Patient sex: M
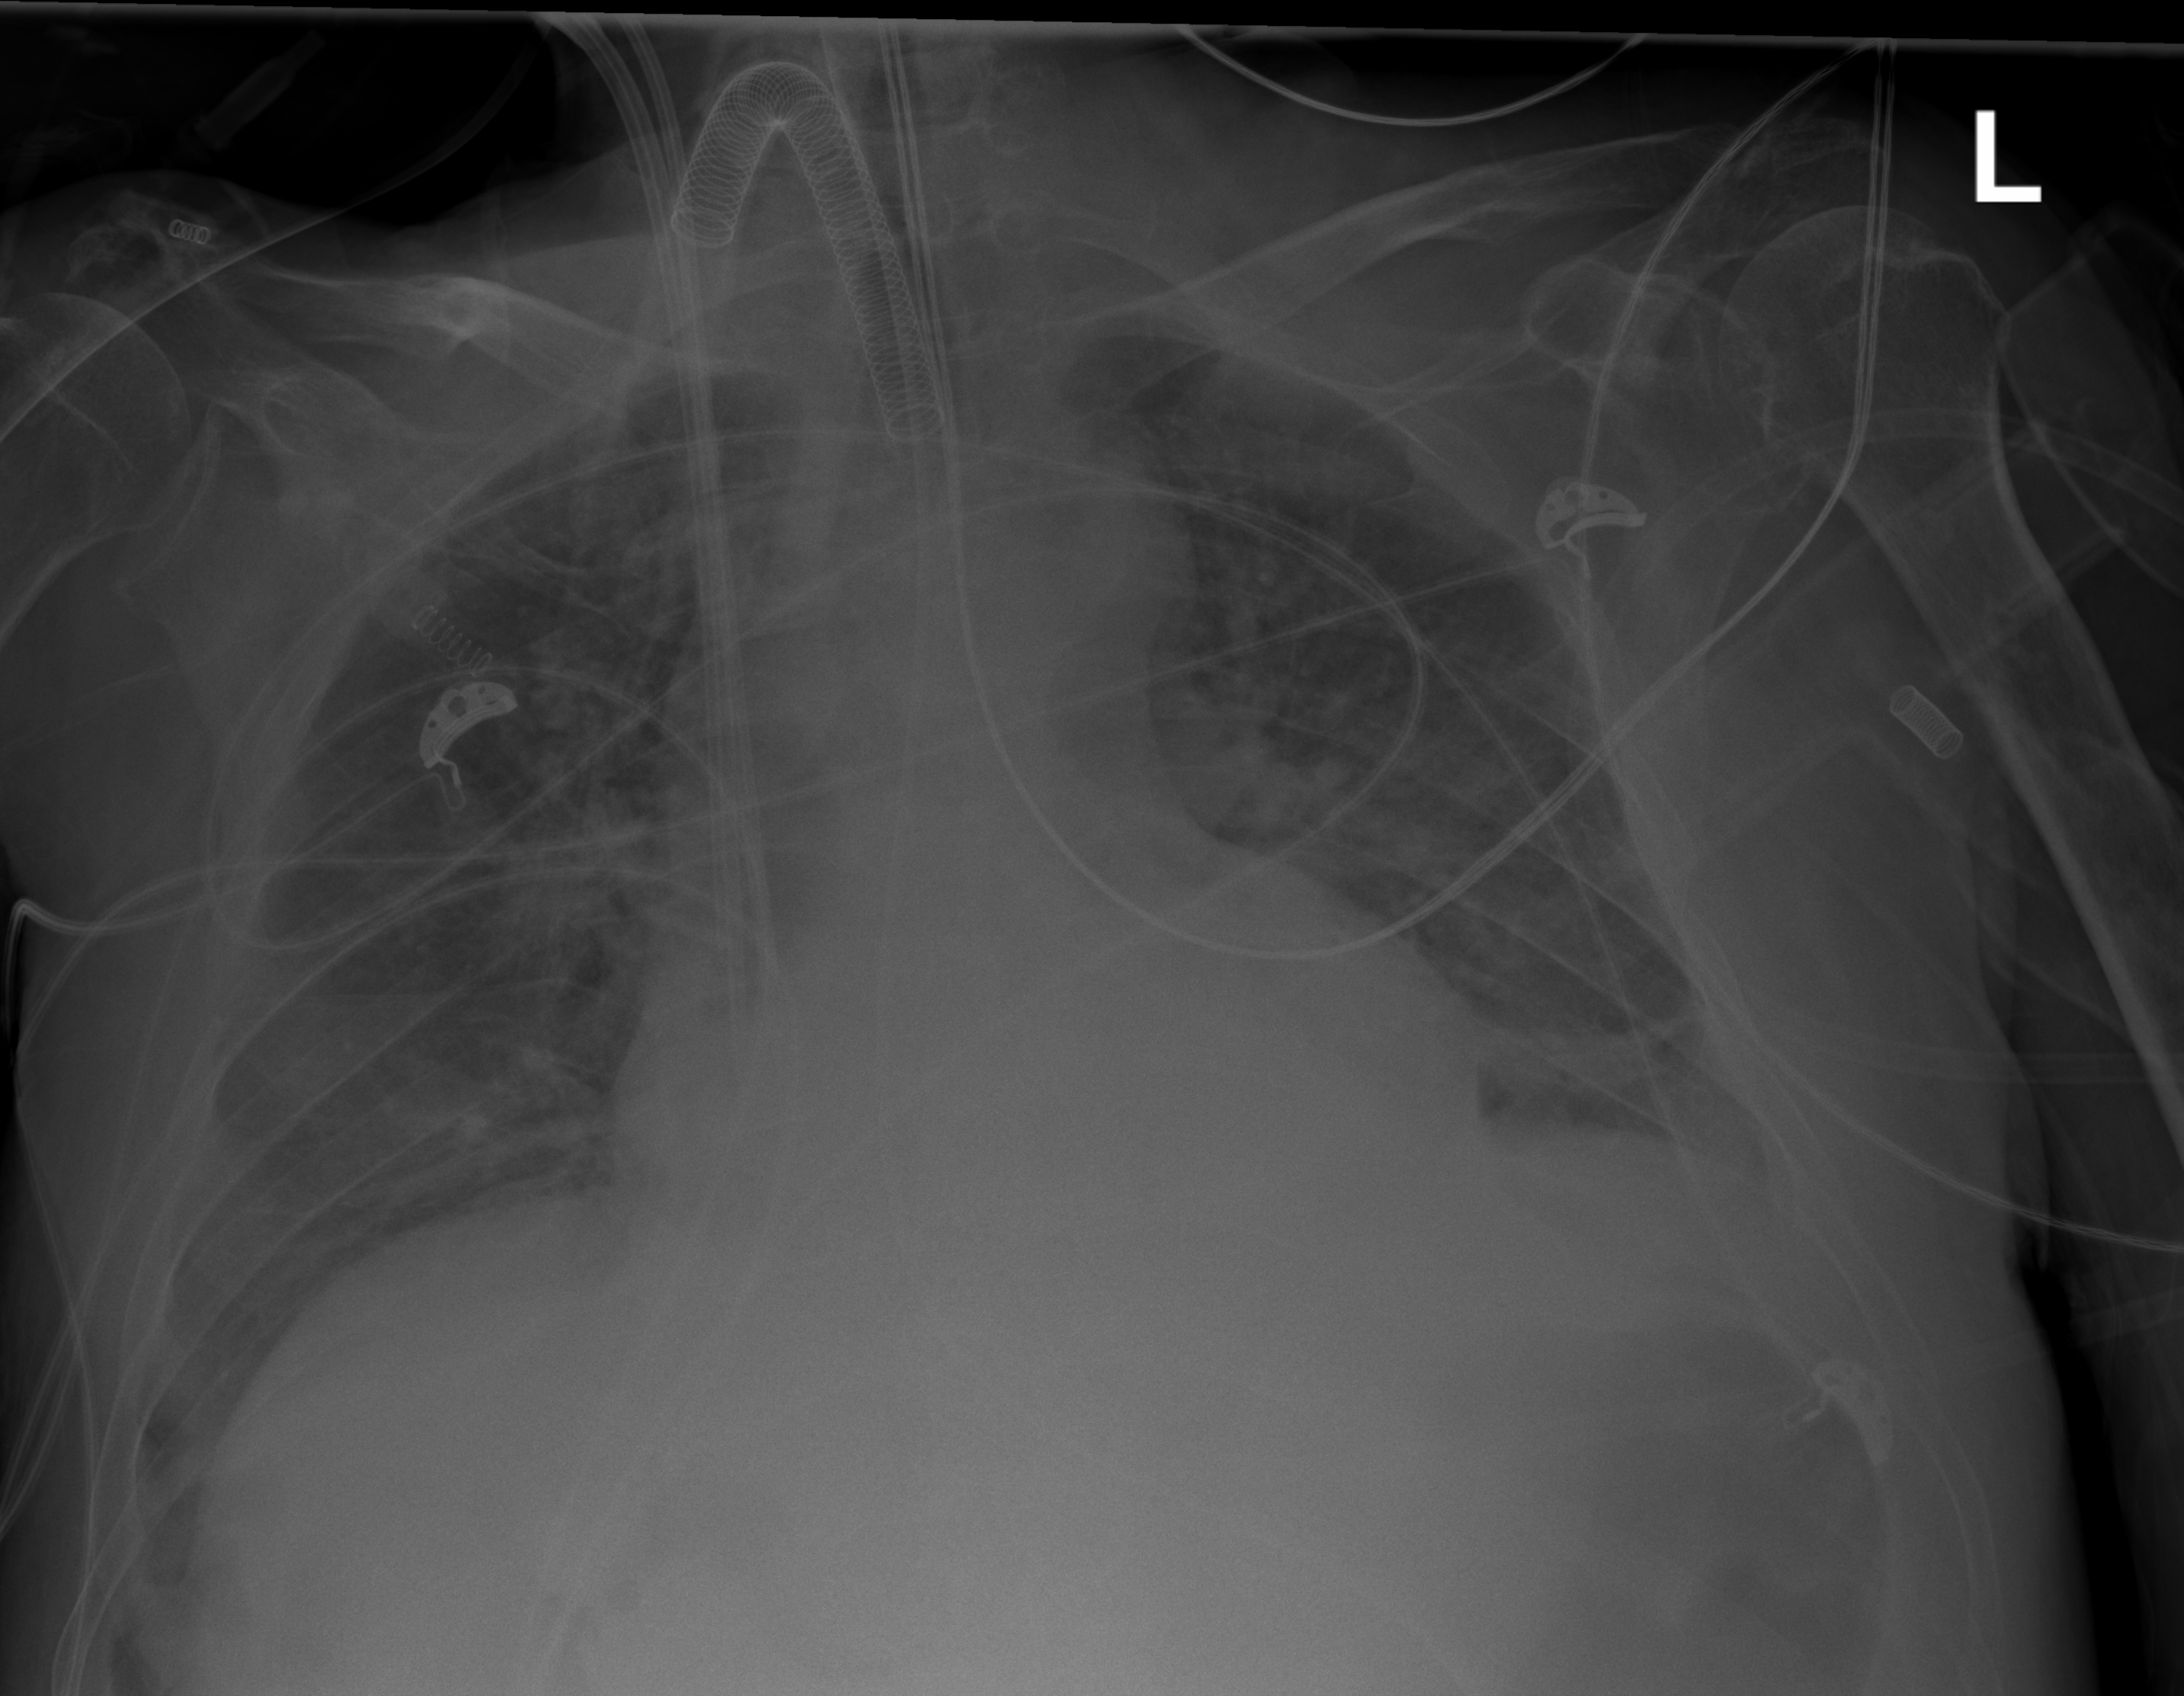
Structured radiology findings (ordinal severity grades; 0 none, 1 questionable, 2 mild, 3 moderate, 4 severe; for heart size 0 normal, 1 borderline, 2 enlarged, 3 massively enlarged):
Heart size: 1
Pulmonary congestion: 1
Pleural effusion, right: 2
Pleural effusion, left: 3
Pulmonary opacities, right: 2
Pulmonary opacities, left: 2
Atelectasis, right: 3
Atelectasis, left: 3